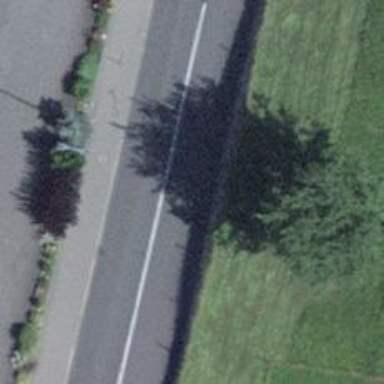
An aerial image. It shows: Asphalt road with sidewalks on both sides. The road is classified as primary highway.